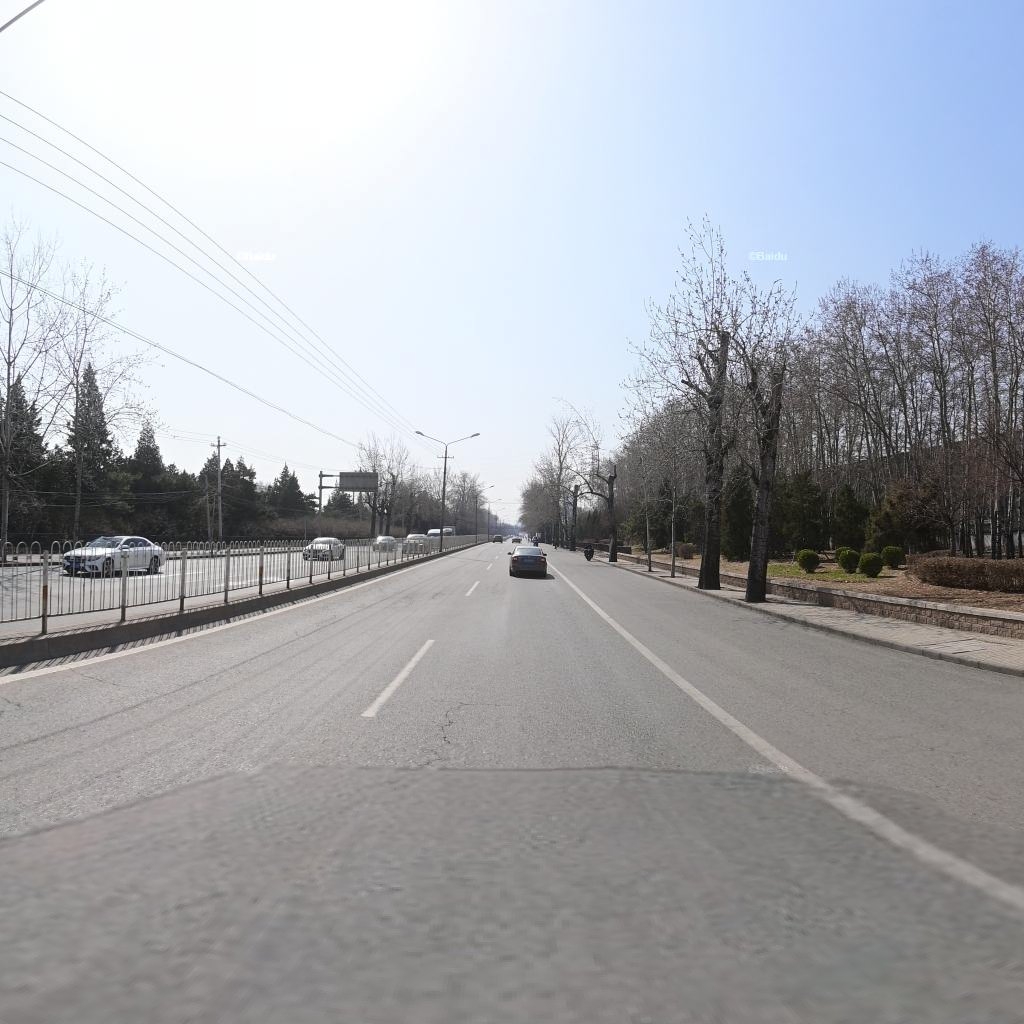
Region: Chaoyang
Road damage annotations: transverse crack, longitudinal crack